Field crop: maize
Growth stage: 2
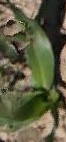
Species: maize